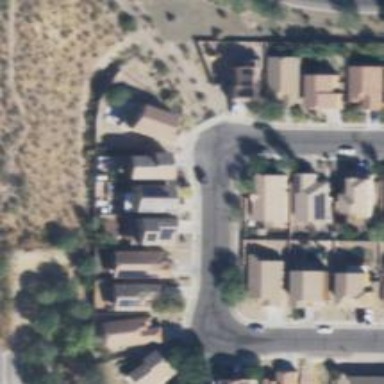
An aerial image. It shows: Residential road.